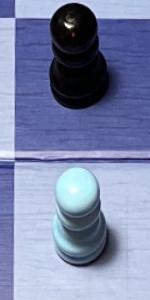
Label: Pawn_White